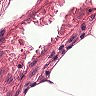
Metastatic tissue present: no